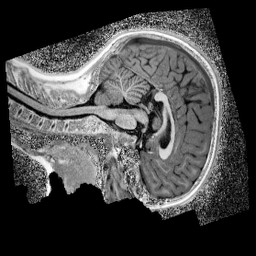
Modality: UNIT1_denoised
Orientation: sagittal
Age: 13
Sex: female
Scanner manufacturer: siemens
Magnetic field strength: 3 T
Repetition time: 4 s
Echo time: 0.00299 s